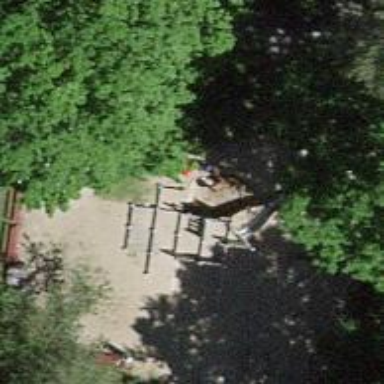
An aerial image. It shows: Playground featuring slide.